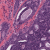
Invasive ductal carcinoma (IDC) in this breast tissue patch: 0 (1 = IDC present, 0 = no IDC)